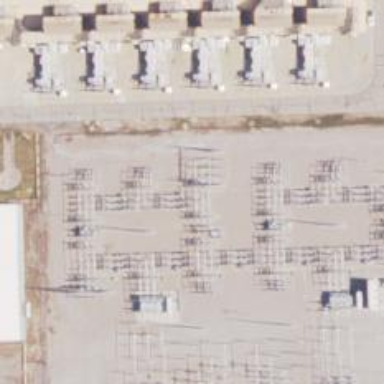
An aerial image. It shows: Switch for power supply.